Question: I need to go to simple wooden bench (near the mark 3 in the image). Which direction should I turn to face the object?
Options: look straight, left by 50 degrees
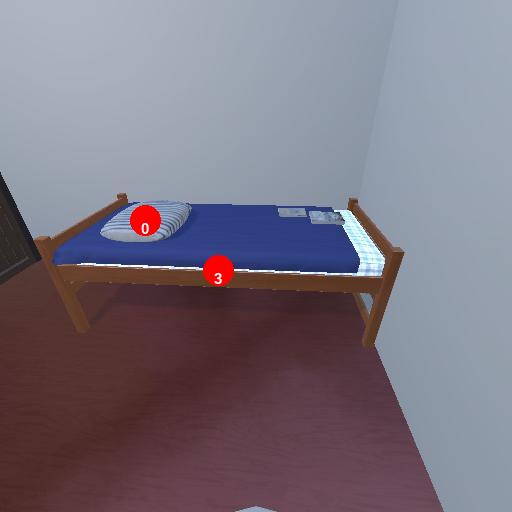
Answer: look straight